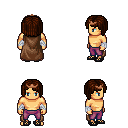
a pixel art fantasy rpg character, male body template, human, tanned skin, brown cape, magenta pants, brown pageboy hairstyle, bronze tiara, white cloth bandages, ghillies, four views (front, back, left, right), 2x2 character sprite sheet, small pixel art, hard edges, no anti-aliasing